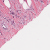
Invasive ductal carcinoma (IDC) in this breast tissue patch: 1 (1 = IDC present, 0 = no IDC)